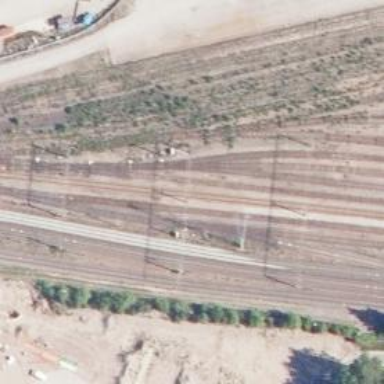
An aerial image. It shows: Railway signal.